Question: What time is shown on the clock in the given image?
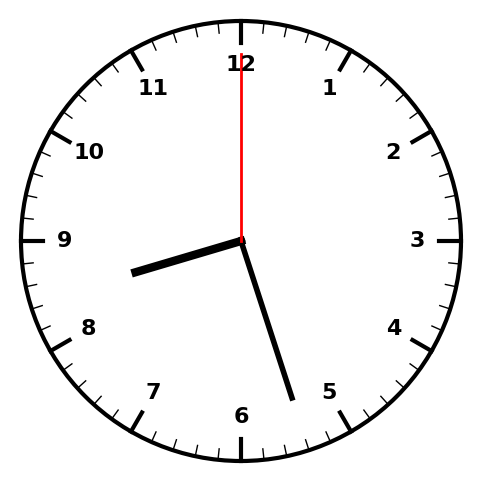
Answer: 08:27:00